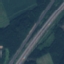
Label: Highway